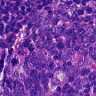
Metastatic tissue present: no